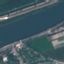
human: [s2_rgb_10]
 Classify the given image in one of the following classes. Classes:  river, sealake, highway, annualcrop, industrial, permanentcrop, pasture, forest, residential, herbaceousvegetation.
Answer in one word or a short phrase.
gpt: River